Aerial crown-view tile of a tropical tree (Barro Colorado Island, Panama), acquired 20241014:
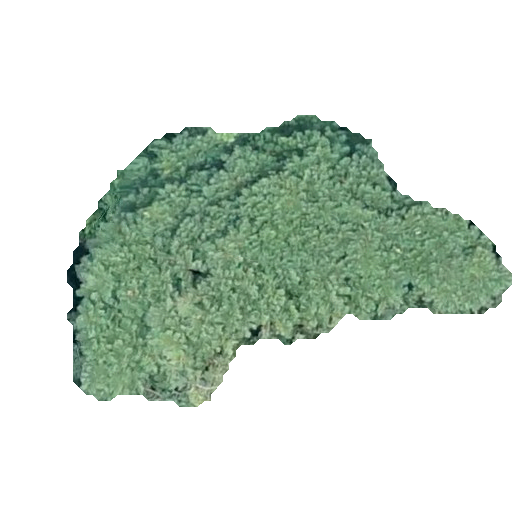
Species: Jacaranda copaia
GBIF accepted scientific name: Jacaranda copaia
Crown area: 123.685 m²